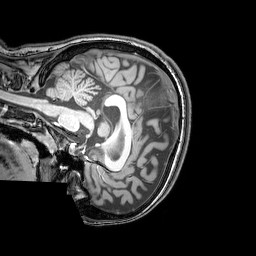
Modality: T1w
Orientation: sagittal
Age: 22
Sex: female
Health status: healthy
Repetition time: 0.081 s
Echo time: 0.037 s